Question: I have this DataGridTextColumn that I'm trying to place a IMultiValueConverter on.
In the converter the binding for GenericDataGrid when I do a:
'Console.WriteLine(values[1].GetType());'
comes back as 'MS.Internal.NamedObject'
How can I fix this so it gives me a reference to the DataGrid?
'''
<DataGrid Name="GenericDataGrid"
AutoGenerateColumns="False"
ItemsSource="{Binding UserCollection}">
<DataGrid.Columns>
<DataGridTextColumn Binding="{Binding Path=Job_Title}">
<DataGridTextColumn.Header>
<MultiBinding Converter="{StaticResource metaDataDisplayNameConverter}">
<MultiBinding.Bindings>
<Binding RelativeSource="{x:Static RelativeSource.Self}"/>
<Binding ElementName="GenericDataGrid" />
</MultiBinding.Bindings>
</MultiBinding>
</DataGridTextColumn.Header>
</DataGridTextColumn>
</DataGrid.Columns>
</DataGrid>
'''
[EDIT]
This is what I have after making a Binding Proxy, but this has problem with 'Path="Data"'. After I enter this I get 'Object reference not set to an instance of an object'.
Can you see what the issue is with the proxy binding?
'''
<DataGrid Name="GenericDataGrid"
AutoGenerateColumns="False"
ItemsSource="{Binding UserCollection}">
<DataGrid.Resources>
<proxy:FreezableBindingProxy x:Key="proxy" Data="{Binding ElementName=GenericDataGrid}" />
</DataGrid.Resources>
<DataGrid.Columns>
<DataGridTextColumn Binding="{Binding Path=Job_Title}">
<DataGridTextColumn.Header>
<MultiBinding Converter="{StaticResource metaDataDisplayNameConverter}">
<MultiBinding.Bindings>
<Binding RelativeSource="{x:Static RelativeSource.Self}"/>
<Binding Source="{StaticResource proxy}" Path="Data" />
</MultiBinding.Bindings>
</MultiBinding>
</DataGridTextColumn.Header>
</DataGridTextColumn>
</DataGrid.Columns>
</DataGrid>
'''

[EDIT 2]
One other issue that is related. In the converter when I try to get the DataGrid's ItemsSource it is throwing a heap of errors. Any idea why that would be happening?
The only thing I'm after is the collection type, maybe there's a better way. Actually I take that back it's the singular item type that is in the collection that's the important one.
'''
public object Convert(object[] values, System.Type targetType, object parameter, System.Globalization.CultureInfo culture)
{
string DisplayName = "Col";
object ColumnObject = values[0];
DataGrid dg = (DataGrid)values[1];
string columnPropertyName = parameter.ToString();
var collection = dg.ItemsSource; //*****Fails here*****
Type collectionType = collection.GetType();
Type itemType = collectionType.GetGenericArguments().Single();
PropertyInfo prop = itemType.GetProperties().SingleOrDefault(p => p.Name.Equals(columnPropertyName));
//....Gets properties display name attribute here.
return DisplayName;
}
'''
Errors:
'A first chance exception of type 'System.NullReferenceException' occurred in UserManagement.dll A first chance exception of type 'System.NullReferenceException' occurred in System.Xaml.dll A first chance exception of type 'System.NullReferenceException' occurred in PresentationFramework.dll A first chance exception of type 'System.Reflection.TargetInvocationException' occurred in mscorlib.dll'
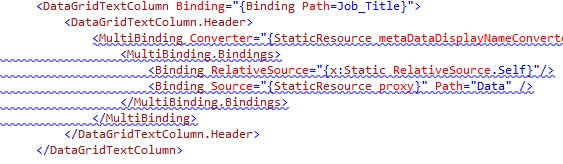
Answer: Rachel gives a <URL> on this issue.
> The DataGridColumn is not actually part of the VisualTree, so bindings on the class cannot find their source
And she provides a workaround for it, I try the following steps and it works.
1.Create a new class 'BindingProxy' and add it to the project, the code is from <URL> to suppress the 'Object reference not set to an instance of an object' exception thrown by the constructor at design time.
'''
public class BindingProxy : Freezable
{
#region Overrides of Freezable
protected override Freezable CreateInstanceCore()
{
try
{
return new BindingProxy();
}
catch
{
return null;
}
}
#endregion
public object Data
{
get { return (object)GetValue(DataProperty); }
set { SetValue(DataProperty, value); }
}
public static readonly DependencyProperty DataProperty =
DependencyProperty.Register("Data", typeof(object),
typeof(BindingProxy));
}
'''
2.And the XAML code
'''
<Window x:Class="WpfApplication1.MainWindow"
xmlns="http://schemas.microsoft.com/winfx/2006/xaml/presentation"
xmlns:x="http://schemas.microsoft.com/winfx/2006/xaml"
xmlns:local="clr-namespace:WpfApplication1"
Title="MainWindow" Height="350" Width="525">
<Window.Resources>
<local:BindingProxy x:Key="proxy" Data="{Binding ElementName=GenericDataGrid}" />
<local:MetaDataDisplayNameConverter x:Key="metaDataDisplayNameConverter" />
</Window.Resources>
<Grid>
<DataGrid Name="GenericDataGrid"
AutoGenerateColumns="False"
ItemsSource="{Binding UserCollection}">
<DataGrid.Columns>
<DataGridTextColumn Binding="{Binding Path=Job_Title}">
<DataGridTextColumn.Header>
<MultiBinding Converter="{StaticResource metaDataDisplayNameConverter}">
<MultiBinding.Bindings>
<Binding RelativeSource="{x:Static RelativeSource.Self}" />
<Binding Source="{StaticResource proxy}" Path="Data" />
</MultiBinding.Bindings>
</MultiBinding>
</DataGridTextColumn.Header>
</DataGridTextColumn>
</DataGrid.Columns>
</DataGrid>
</Grid>
</Window>
'''